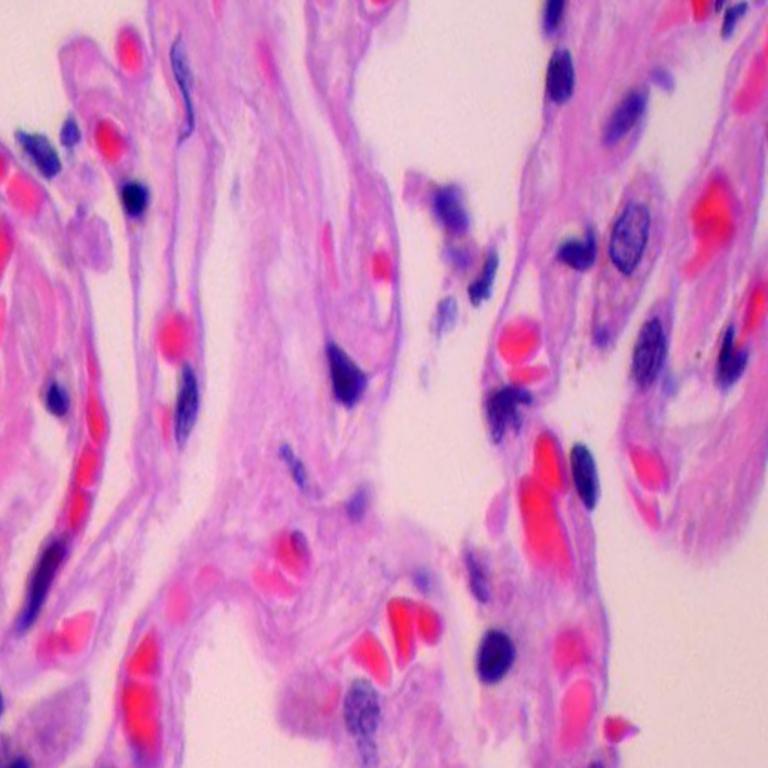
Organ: lung
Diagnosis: benign